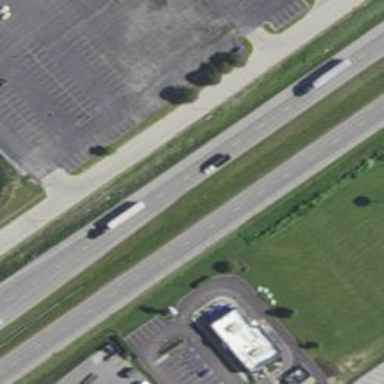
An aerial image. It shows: Expressway with asphalt surface classified as trunk highway.